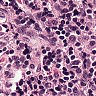
Metastatic tissue present: no